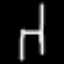
Label: chair